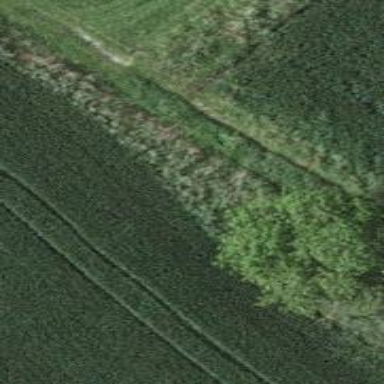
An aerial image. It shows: Deciduous broadleaved tree.